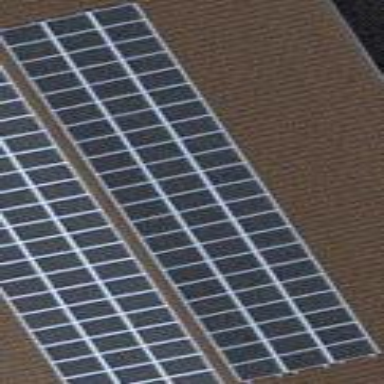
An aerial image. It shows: Solar power generator using photovoltaic panels.